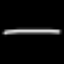
Label: line